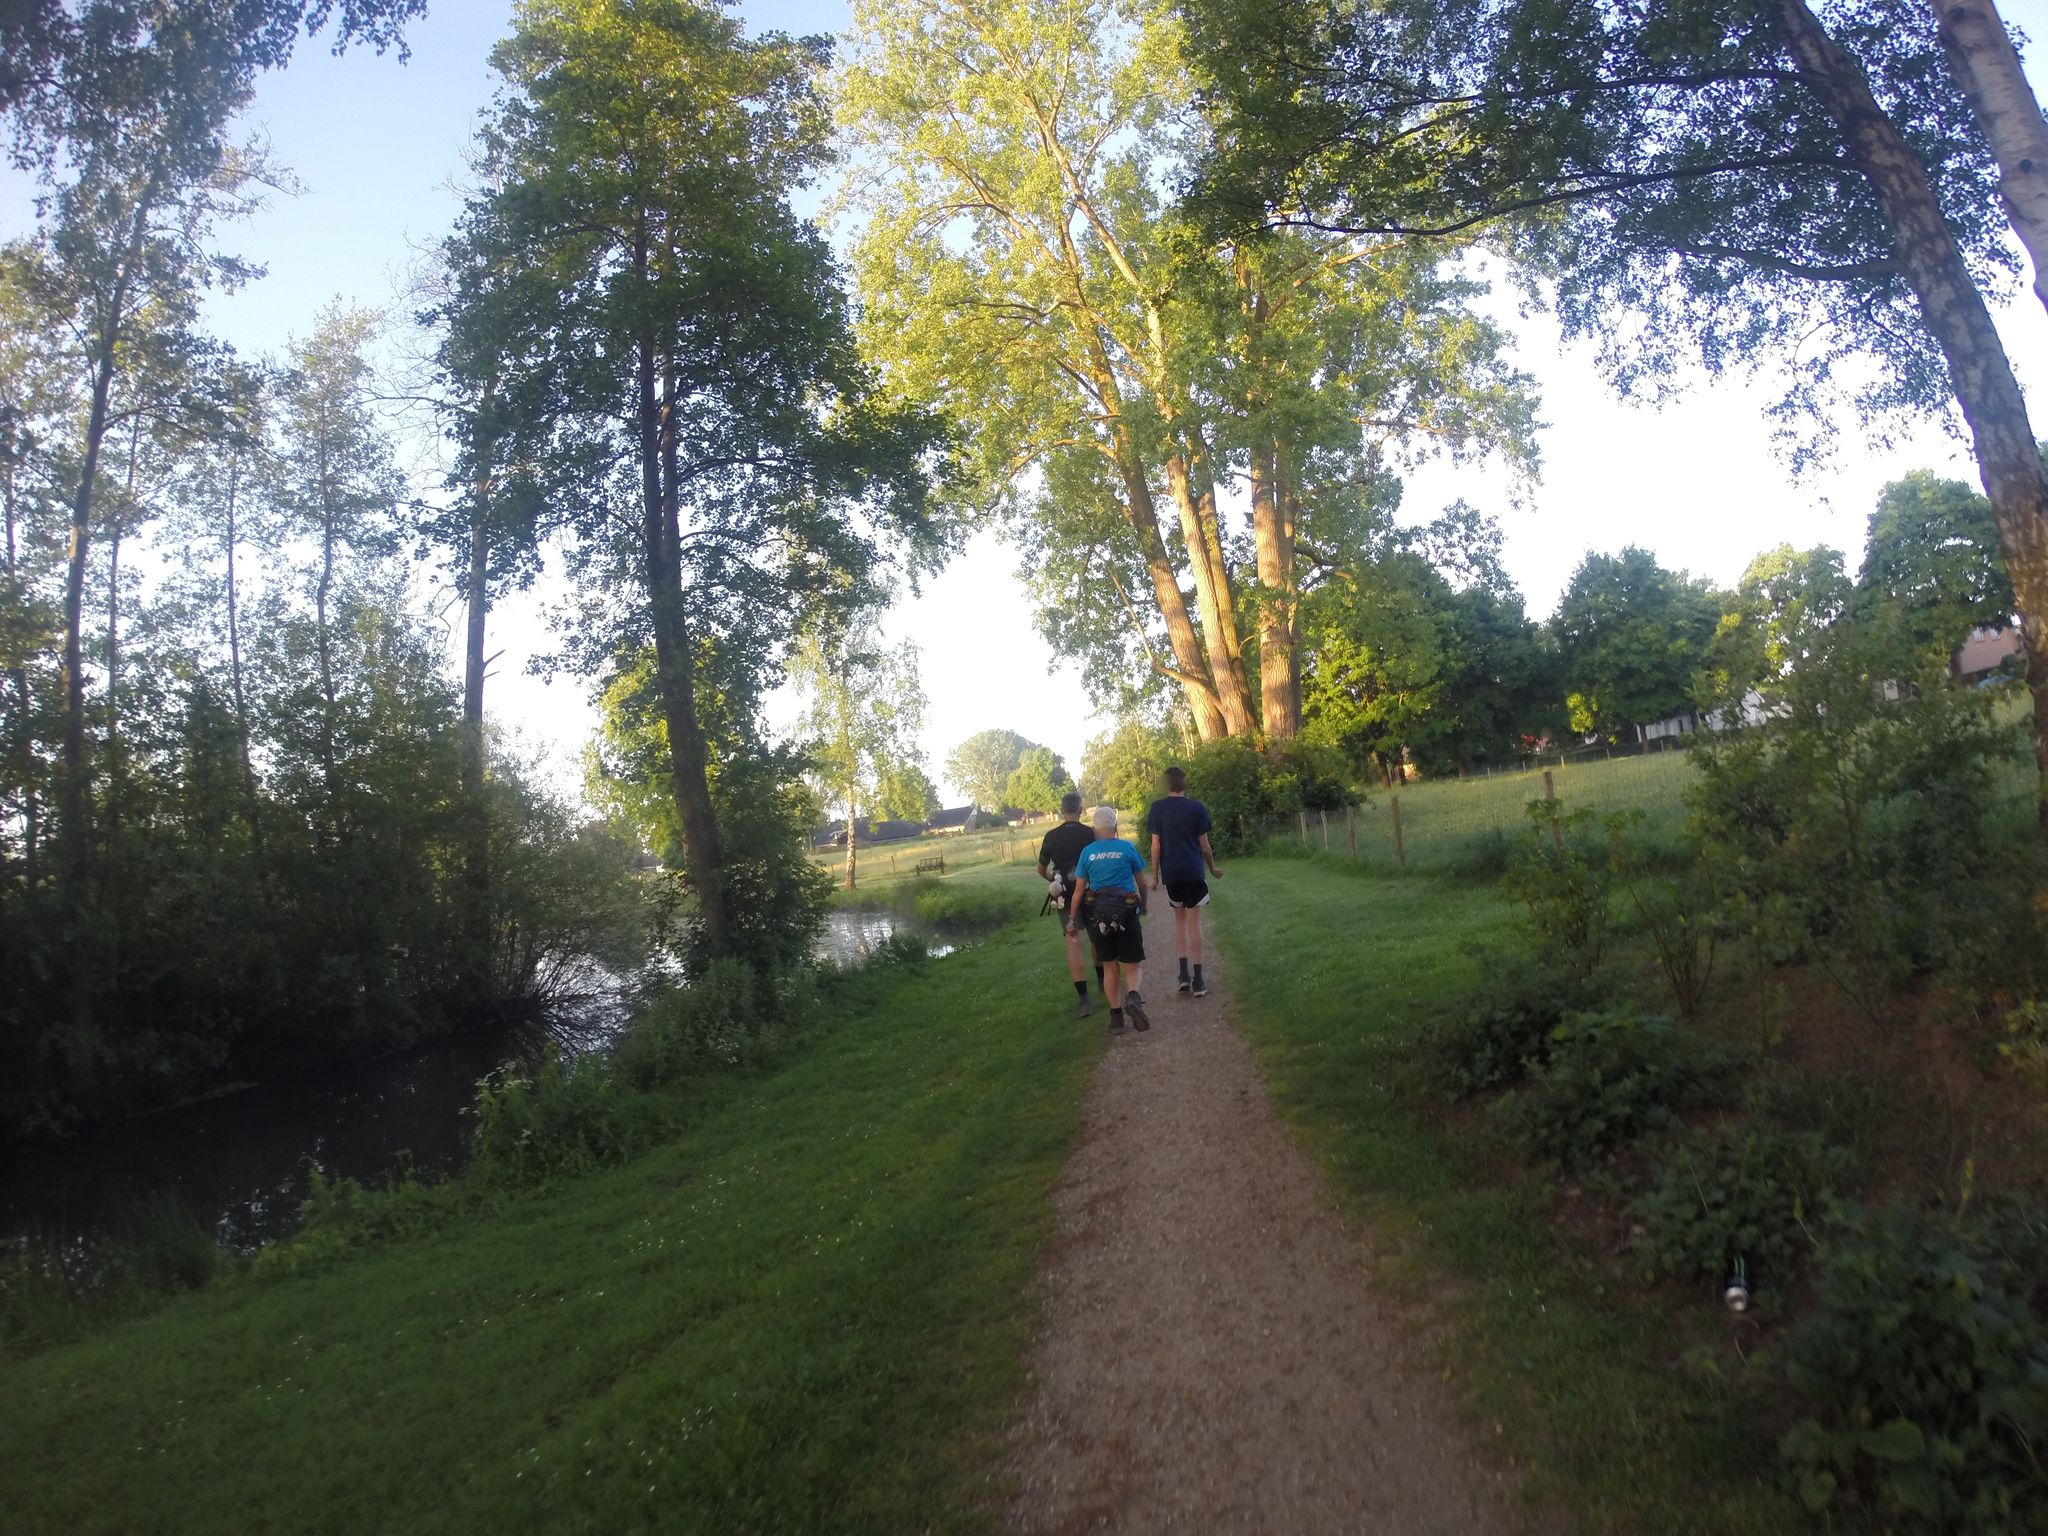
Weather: clear
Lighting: day
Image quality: slightly poor
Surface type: walking surface
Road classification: footway
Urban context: suburban or peri-urban
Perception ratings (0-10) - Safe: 6.62, Lively: 2.27, Beautiful: 9.17, Boring: 6.69, Depressing: 3.24, Wealthy: 4.66